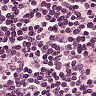
Metastatic tissue present: no